Question: Estimate the volume of the 3D prism shown in the image. The result should be rounded to one decimal place. The side length of each grid on the chessboard is 0.5
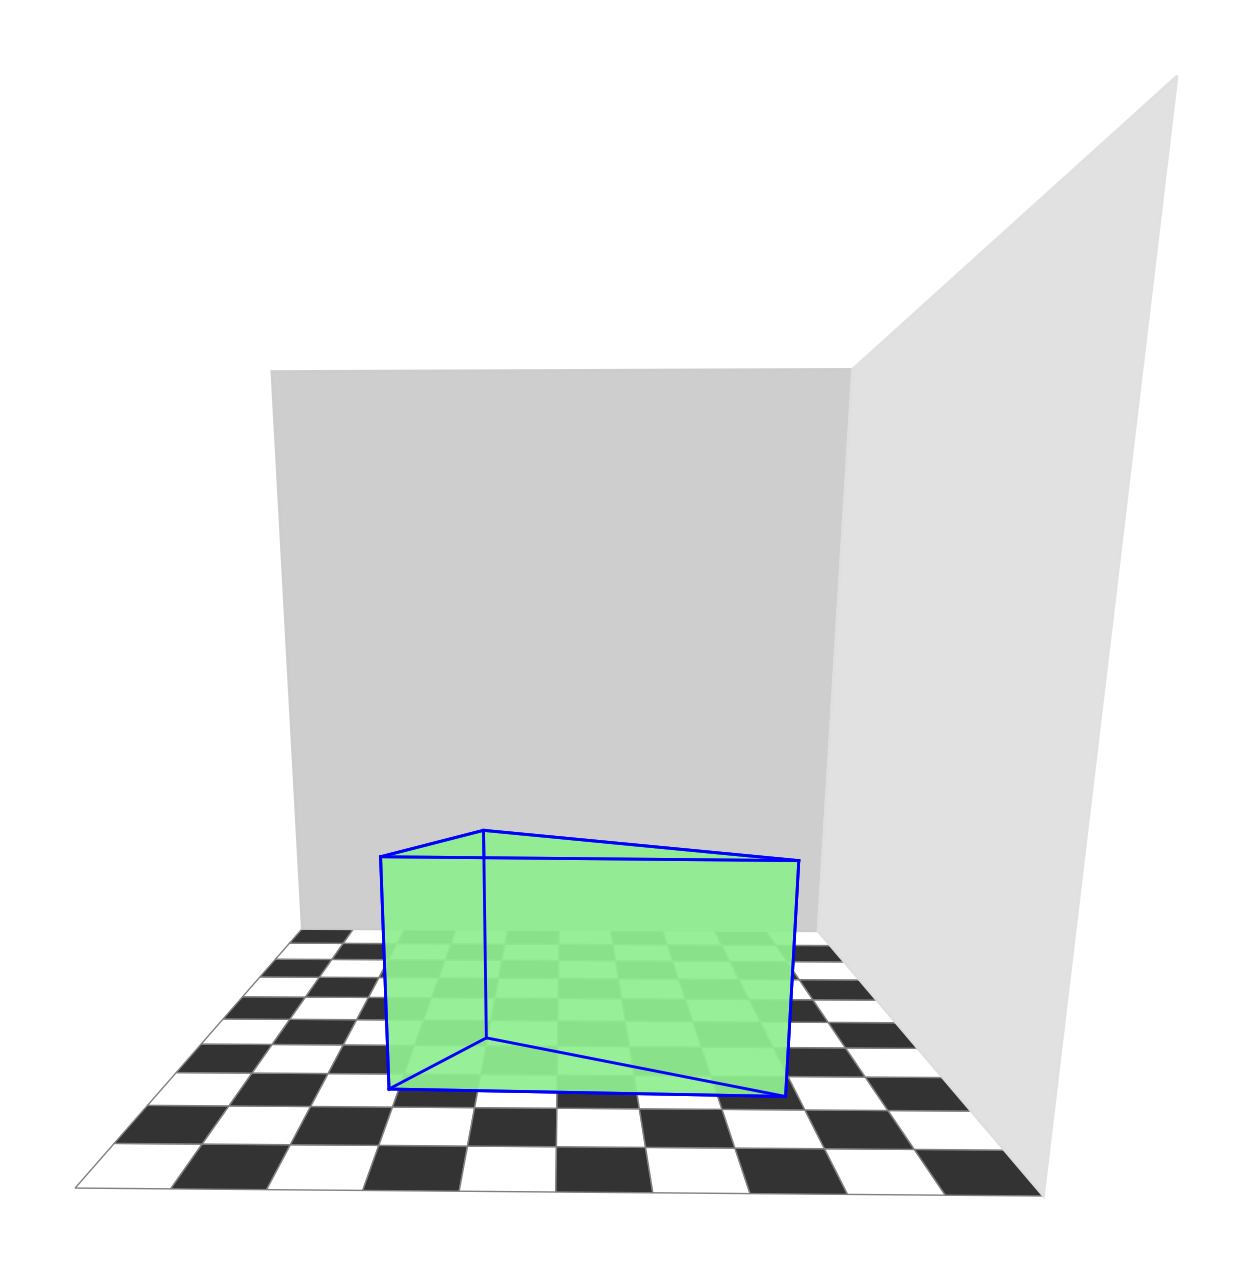
Answer: 1.7